Interaction volume radius: 5 \u00c5
Interaction volume height: 30 \u00c5
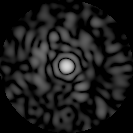
Disorder parameter: 0.8443